Field crop: maize
Growth stage: 2
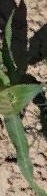
Species: maize